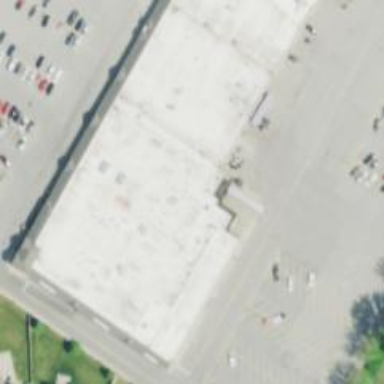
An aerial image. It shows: Supermarket.